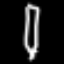
Label: pencil